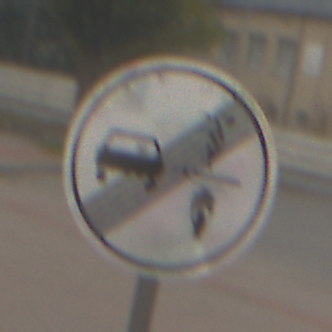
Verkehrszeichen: EndeVerbotUeberholenEinspurigeFahrzeuge
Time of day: MorningAfternoon
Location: Outdoor (Suburban)
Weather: Overcast
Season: NotSpecified
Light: Natural